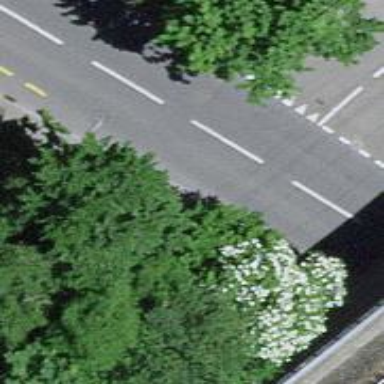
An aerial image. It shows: Asphalt cycleway with asphalt footpath.